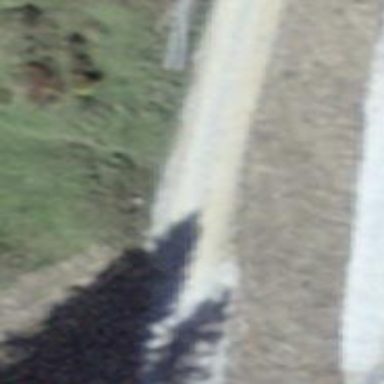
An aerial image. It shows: Gravel track with grade 2 quality.